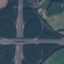
Land use / land cover: Highway